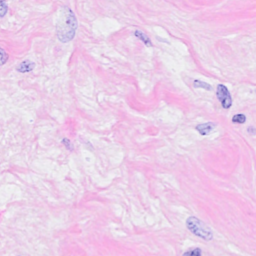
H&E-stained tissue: Breast